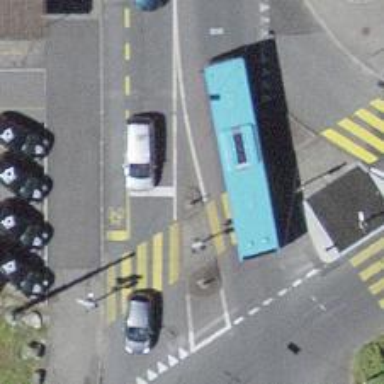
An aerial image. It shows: Road with traffic signals.